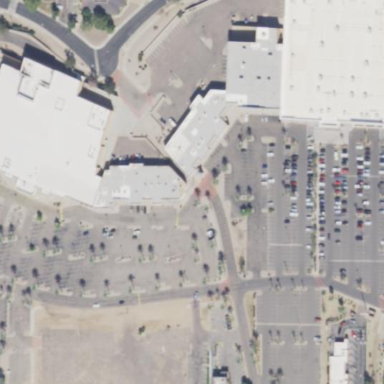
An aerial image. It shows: Retail area.